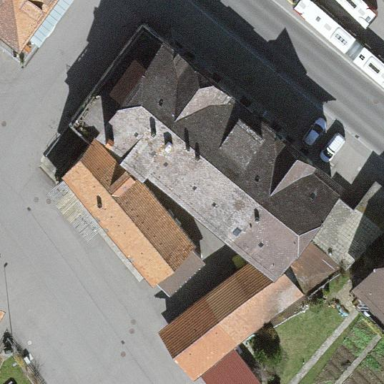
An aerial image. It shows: Gray building with gabled red roof.